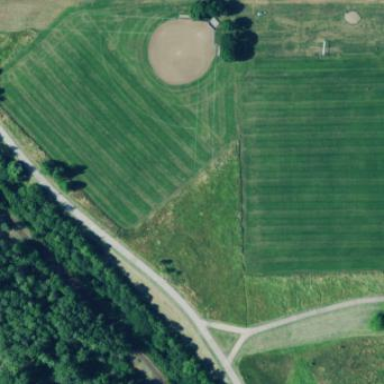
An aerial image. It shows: Recreational ground with baseball pitch.